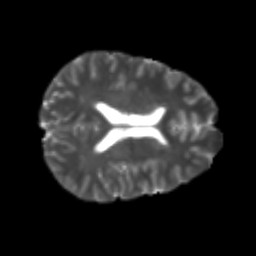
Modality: T2w
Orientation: axial
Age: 23
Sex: male
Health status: healthy
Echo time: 0.074 s